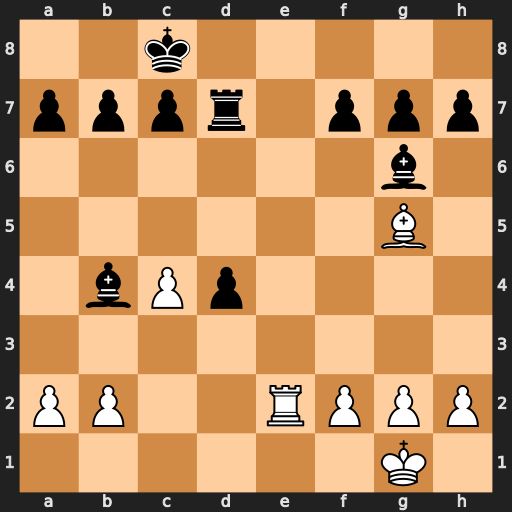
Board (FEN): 2k5/pppr1ppp/6b1/6B1/1bPp4/8/PP2RPPP/6K1
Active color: w
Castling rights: -
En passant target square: -
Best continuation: Re8+ Rd8 Rxd8#